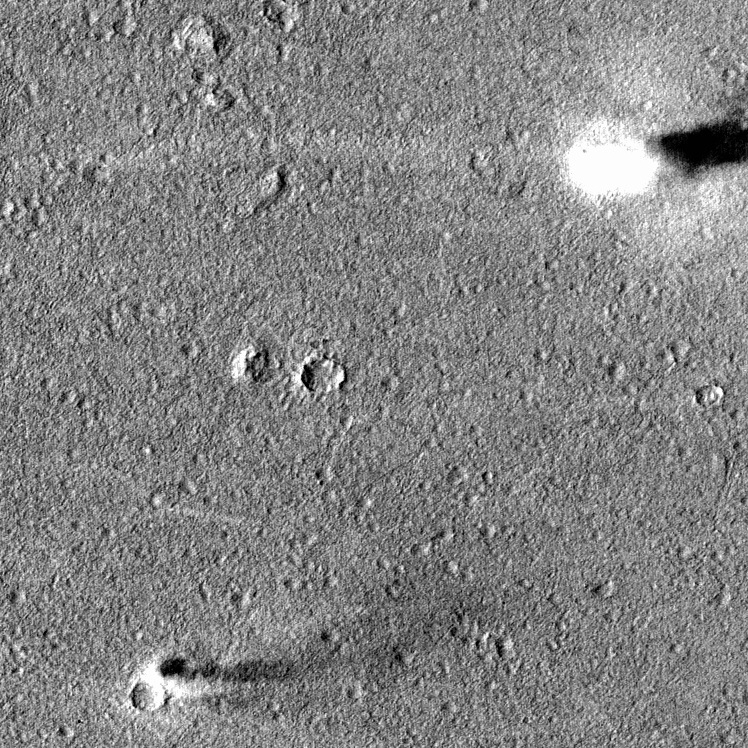
Label: dustdevil, dustdevil